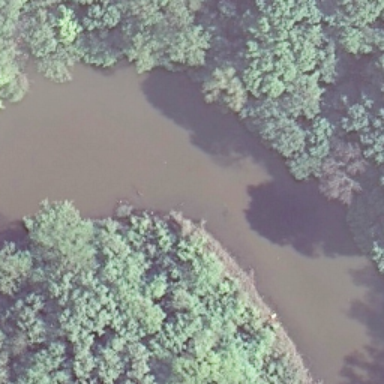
It is a river with dense forest on both banks of the river .